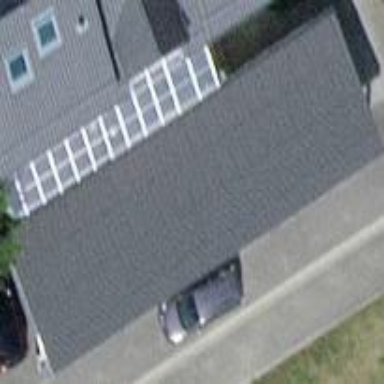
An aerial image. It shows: View of roof of building.